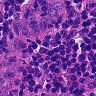
Metastatic tissue present: no